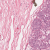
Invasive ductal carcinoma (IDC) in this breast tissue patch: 0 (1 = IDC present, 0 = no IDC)